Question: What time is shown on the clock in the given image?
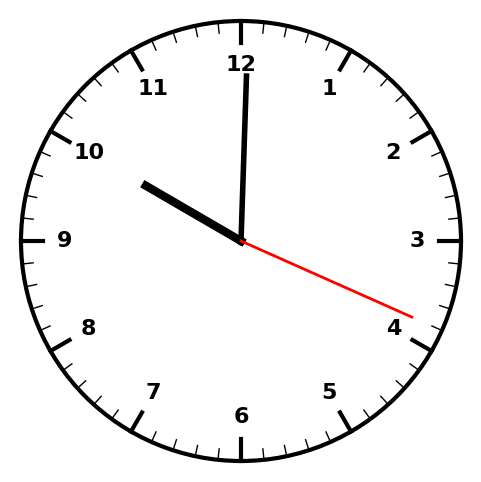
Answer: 10:00:19